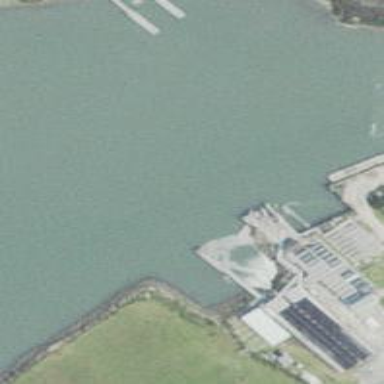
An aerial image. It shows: Man-made pier.